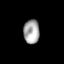
Tissue: lung
Cell type: Epithelial cells
Senescence score: 0.2391
Nuclear area (px): 374
Mean DAPI intensity: 167.479